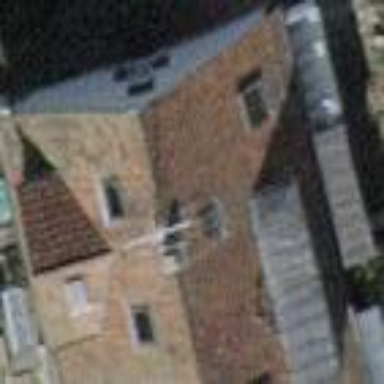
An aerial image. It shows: Building with tiled roof.